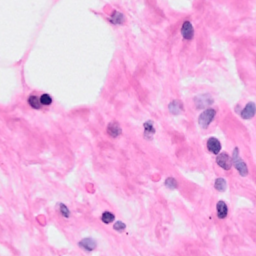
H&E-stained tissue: Breast